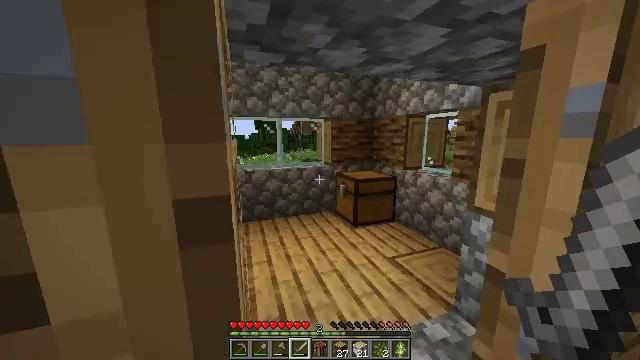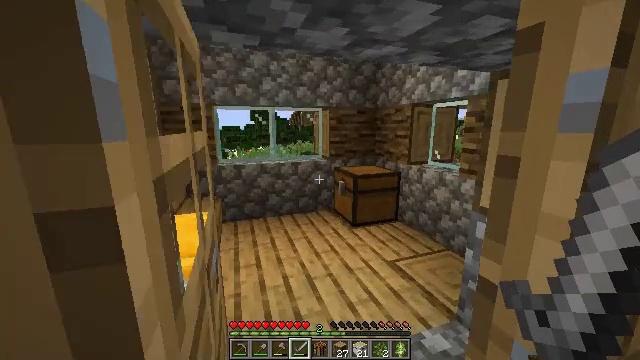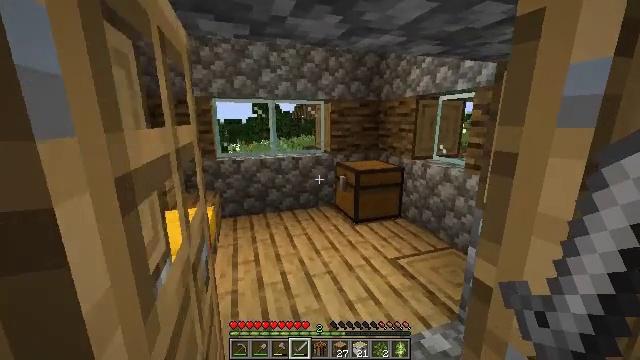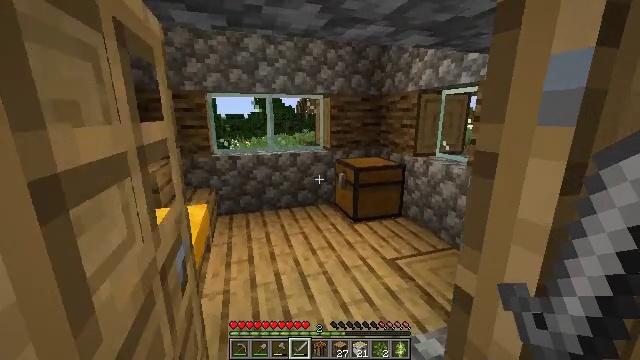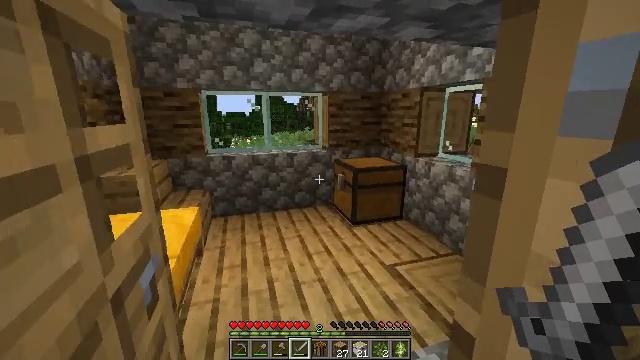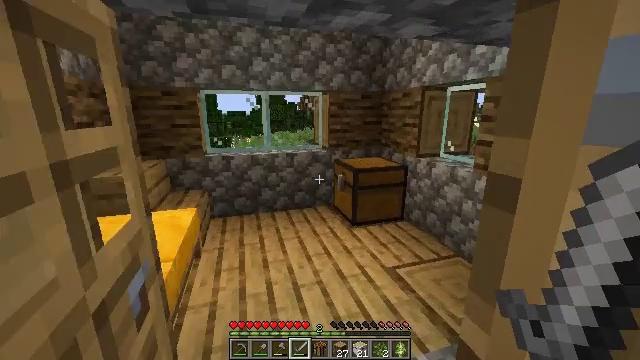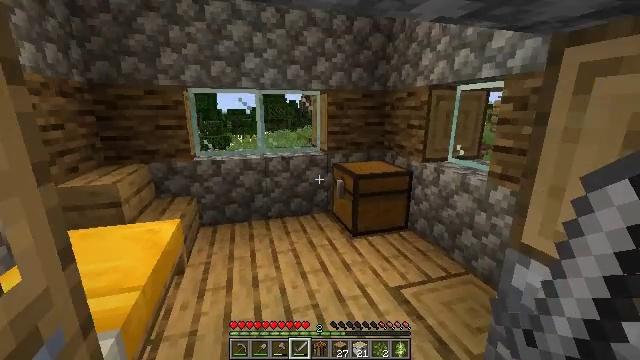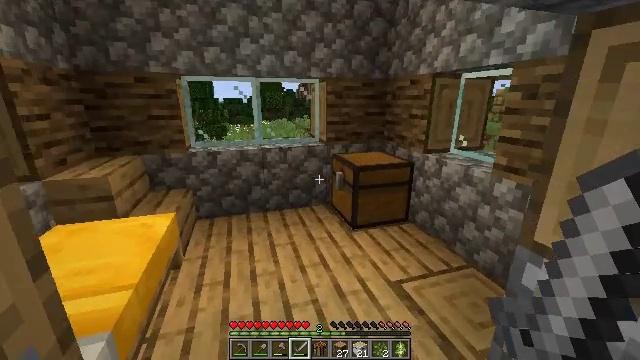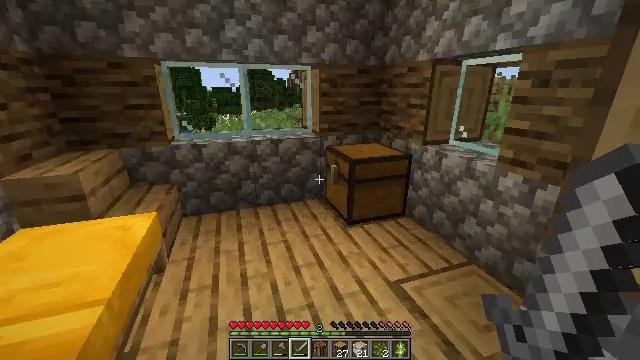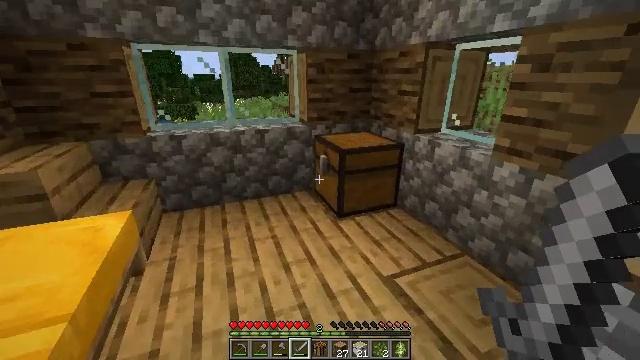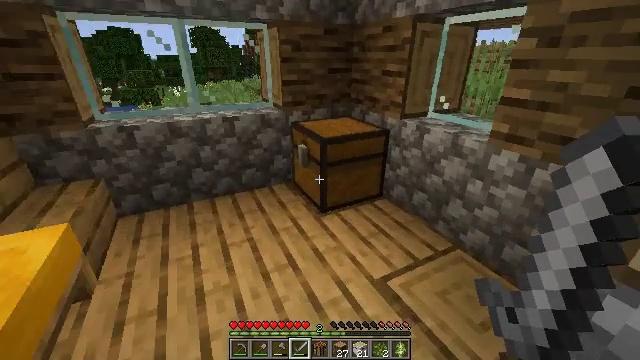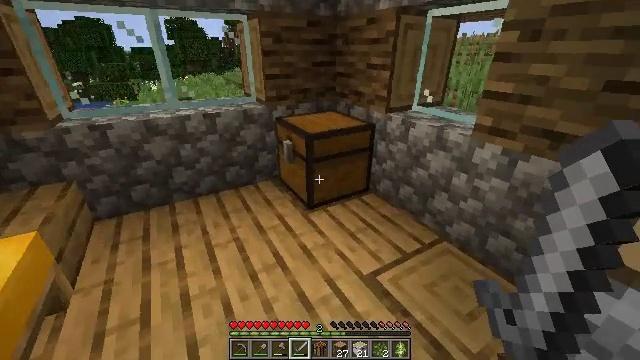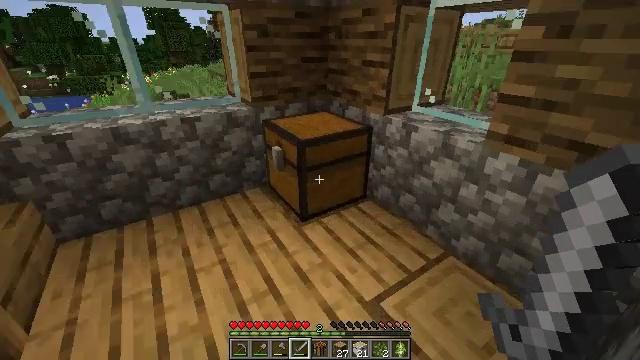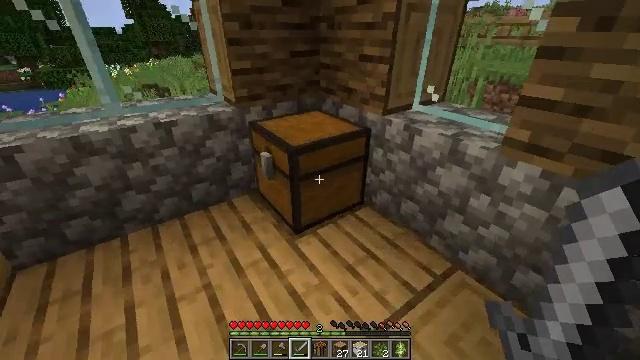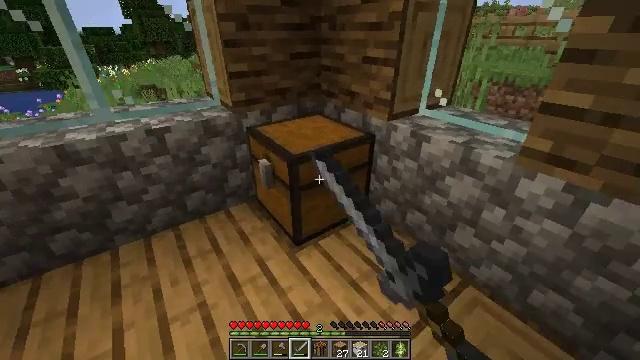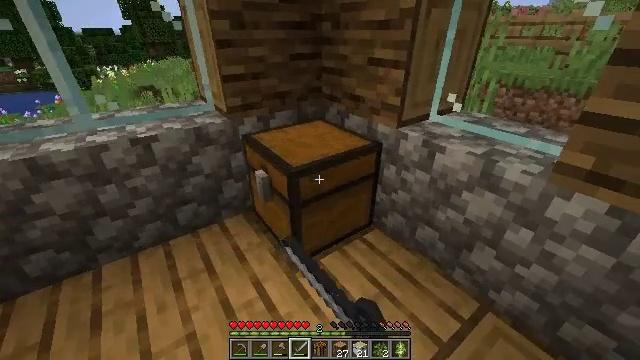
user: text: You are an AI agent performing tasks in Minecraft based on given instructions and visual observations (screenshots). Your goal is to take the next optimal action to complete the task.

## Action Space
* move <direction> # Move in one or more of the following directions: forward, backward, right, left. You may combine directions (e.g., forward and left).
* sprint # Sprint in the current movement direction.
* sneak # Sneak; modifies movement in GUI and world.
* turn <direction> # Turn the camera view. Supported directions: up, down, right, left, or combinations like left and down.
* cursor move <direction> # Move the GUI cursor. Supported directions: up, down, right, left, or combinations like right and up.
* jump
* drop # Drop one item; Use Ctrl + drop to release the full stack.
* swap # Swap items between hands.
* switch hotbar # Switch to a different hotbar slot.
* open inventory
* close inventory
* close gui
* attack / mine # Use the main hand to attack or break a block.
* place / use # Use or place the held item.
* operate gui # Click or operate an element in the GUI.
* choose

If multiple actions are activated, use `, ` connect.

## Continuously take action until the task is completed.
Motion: motion action
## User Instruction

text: Mine the yellow bed to pick it up.
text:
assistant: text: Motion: move forward, turn down
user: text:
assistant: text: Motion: move forward, turn down
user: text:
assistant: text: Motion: move forward
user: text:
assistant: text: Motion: move forward
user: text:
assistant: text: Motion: move forward
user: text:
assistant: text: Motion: move forward
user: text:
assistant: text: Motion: move forward, turn down
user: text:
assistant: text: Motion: move forward, turn right and down
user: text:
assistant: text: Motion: move forward, turn right and down
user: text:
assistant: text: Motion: move forward, turn right and down
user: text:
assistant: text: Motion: move forward, turn right and down
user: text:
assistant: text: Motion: move forward, turn right and down
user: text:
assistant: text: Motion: move forward, turn right and down, use / place
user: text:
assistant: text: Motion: move forward, use / place
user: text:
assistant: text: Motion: use / place
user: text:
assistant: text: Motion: no_op
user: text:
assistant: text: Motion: no_op
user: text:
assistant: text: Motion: open gui
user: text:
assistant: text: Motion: no_op
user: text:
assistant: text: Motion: no_op
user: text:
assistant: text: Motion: no_op
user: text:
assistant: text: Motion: no_op
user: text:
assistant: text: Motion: no_op
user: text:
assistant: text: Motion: no_op
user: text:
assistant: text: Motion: no_op
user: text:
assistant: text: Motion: no_op
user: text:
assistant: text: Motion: no_op
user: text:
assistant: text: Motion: no_op
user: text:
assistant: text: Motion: cursor move up
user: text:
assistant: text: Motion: no_op